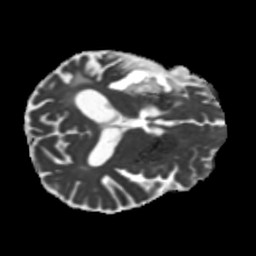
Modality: MD
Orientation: axial
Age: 67
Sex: male
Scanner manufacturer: siemens
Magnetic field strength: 3 T
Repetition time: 5.25 s
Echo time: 0.08 s